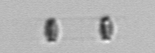
Label: Skeletonema